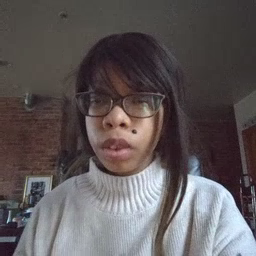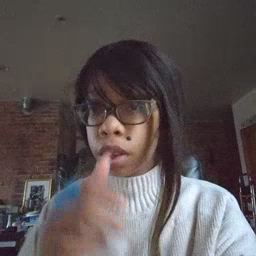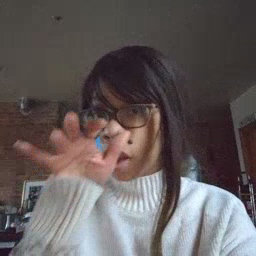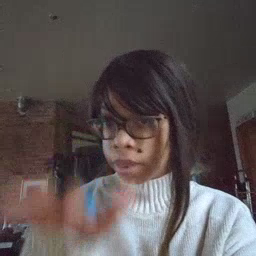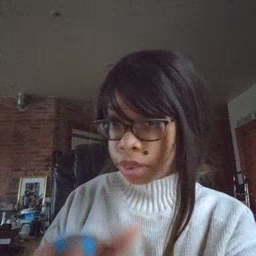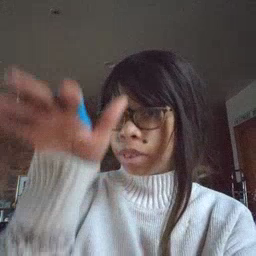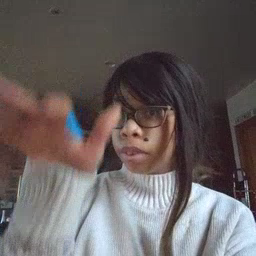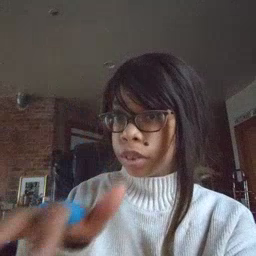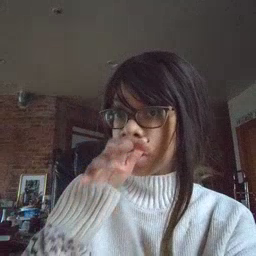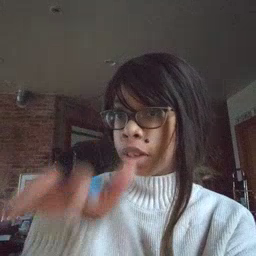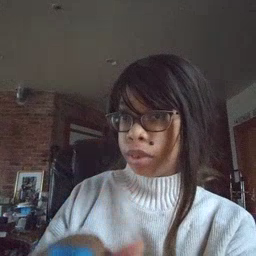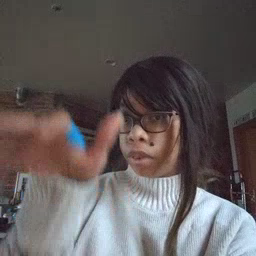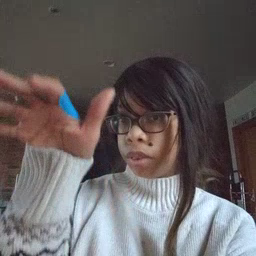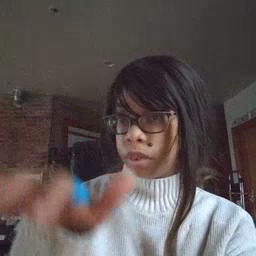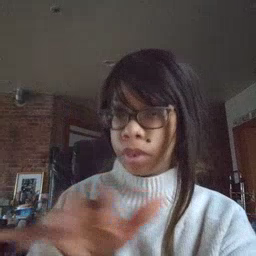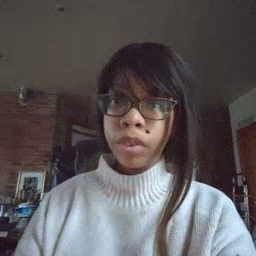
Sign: alligator